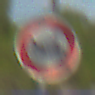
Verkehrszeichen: VerbotGespannfuhrwerke
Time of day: MorningAfternoon
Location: Outdoor (Suburban)
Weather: PartlyCloudy
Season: NotSpecified
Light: Natural